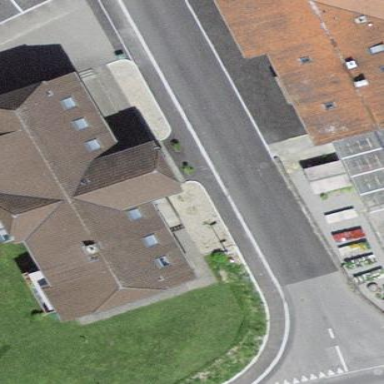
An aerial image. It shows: Residential building.